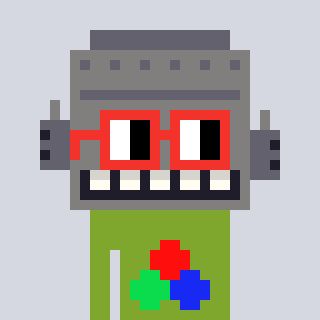
a pixel art character with square red glasses, a robot-shaped head and a slimegreen-colored body on a cool background